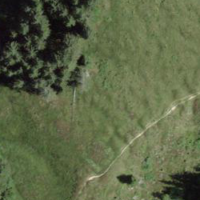
EUNIS habitat code: 25
Species observed at this site:
Arnica montana